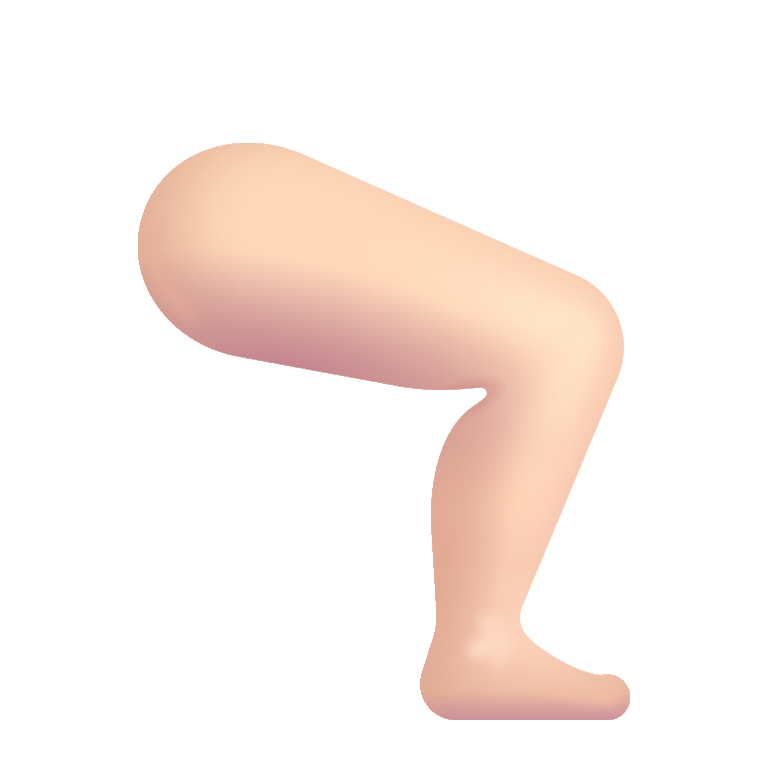
leg color light